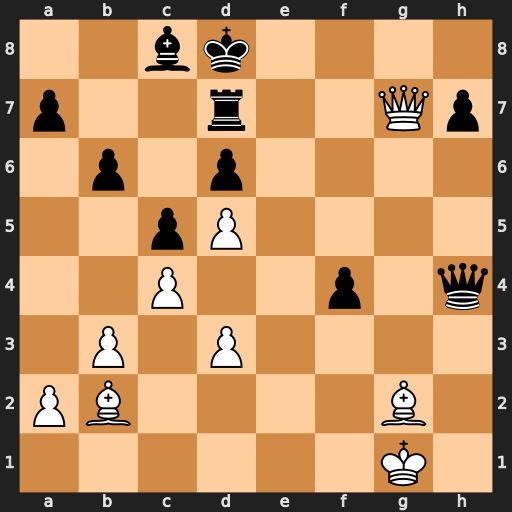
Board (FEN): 2bk4/p2r2Qp/1p1p4/2pP4/2P2p1q/1P1P4/PB4B1/6K1
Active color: w
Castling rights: -
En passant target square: -
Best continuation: Bf6+ Kc7 Qxd7+ Bxd7 Bxh4